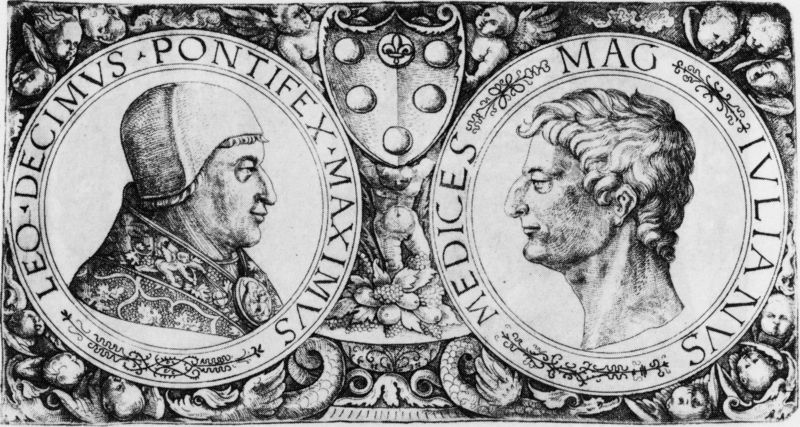
Titel: Doppelbildnis von Papst Leo X und seinem Bruder Giuliano de Medici
Künstler: Daniel Hopfer
Institution: (Seriendruck)
Schlagwörter: blätter, flügel, mann, weiß, frisur, grau, haar, köpfe, mund, männer, nase, ohr, profil, schwarz, blick, obst, haube, ornament, gesichter, kappe, profile, augen, gesicht, rahmen, schale, bild, bildnis, hals, portrait, porträt, kirche, auge, geistlicher, haare, mantel, brosche, kinn, lippen, locken, renaissance, kreis, rund, tondo, engel, früchte, putte, putto, lächeln, schrift, italien, zwei, grafik, graphik, figuren, papst, münder, nasen, inschrift, floral, ornamente, verzierung, lider, geschwister, doppelbildnis, doppelporträt, medaillon, porträts, druck, druckgraphik, druckgrafik, radierung, stich, schwarzweiß, kugeln, lilie, portraits, brokat, wappen, fisch, florenz, büsten, brüder, putten, kupferstich, putti, leo, ornat, römisch, münze, medici, inschriften, latein, vergleich, graphil, augustus, maximus, medaillons, münzen, abt, julius, lid, goldkugeln, leo 10, leo x, leo x., papst leo, pontifex, pabst, medaillen, nachfolge, medicci, mediciwappen, engelkopf, orifil, adlernase, legitimation, pillen, leo decimus pontifex maximus, iulis, legitimationsstrategie